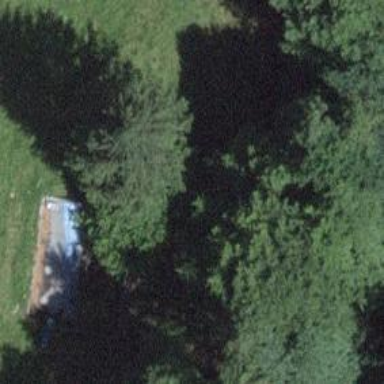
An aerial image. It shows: Single tag "natural: tree."